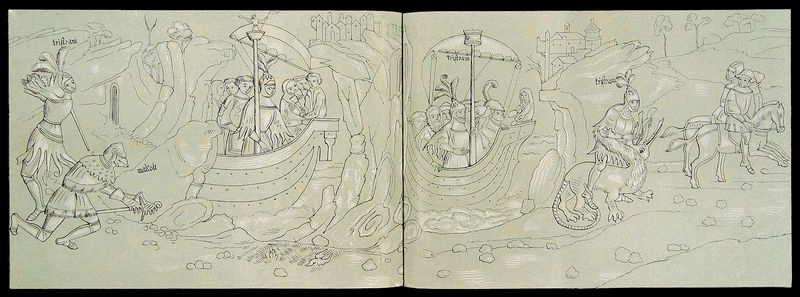
Titel: Tristan-Zyklus, Umzeichnungen
Schlagwörter: felsen, kampf, wasser, bäume, landschaft, see, stadt, ufer, grau, skizze, zeichnung, gebäude, schloss, weg, bibel, geschichte, stein, steine, tod, hügel, boot, boote, pferd, pferde, reiter, schiff, schiffe, segel, segelboot, wellen, zwei, fahne, mast, segelschiff, krieg, schlacht, lanze, soldaten, buch, burg, gestade, festung, militär, schwert, schwerter, helm, mythologie, ritter, heer, rüstung, besetzung, seiten, reise, mittelalter, fabelwesen, duell, töten, ankunft, bote, drachen, drache, drachentöter, monster, federzeichnung, vergleich, bot, landnahme, pferfe